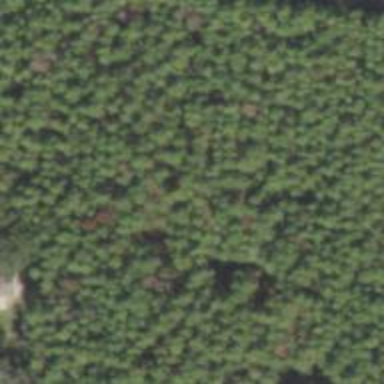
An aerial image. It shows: Forest area dominated by needle-leaved trees.